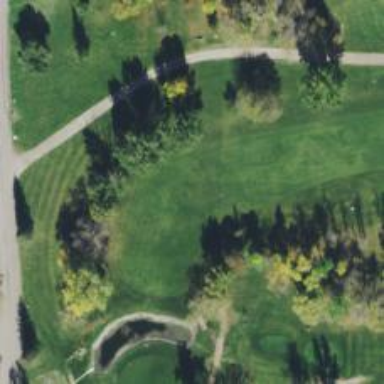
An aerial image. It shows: View of golf hole.